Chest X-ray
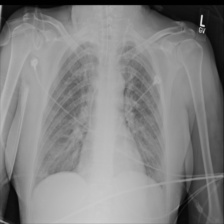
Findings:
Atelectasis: negative
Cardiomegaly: negative
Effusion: negative
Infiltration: negative
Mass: negative
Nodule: negative
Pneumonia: negative
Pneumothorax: negative
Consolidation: negative
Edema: negative
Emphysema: negative
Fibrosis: negative
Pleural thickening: negative
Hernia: negative